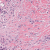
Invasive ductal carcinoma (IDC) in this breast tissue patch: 1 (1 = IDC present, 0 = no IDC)